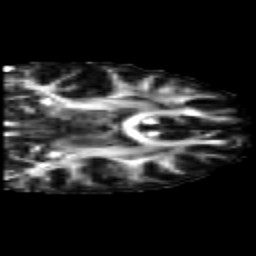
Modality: FA
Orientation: coronal
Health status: healthy
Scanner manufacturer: siemens
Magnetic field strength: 3 T
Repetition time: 10 s
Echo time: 0.092 s